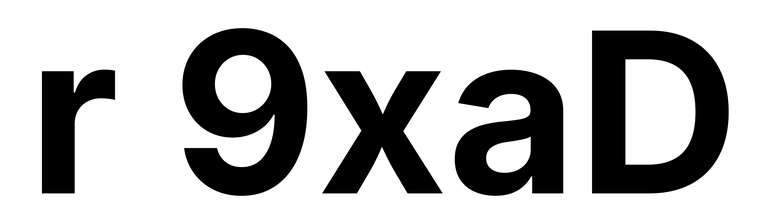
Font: Inter_Bold